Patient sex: F
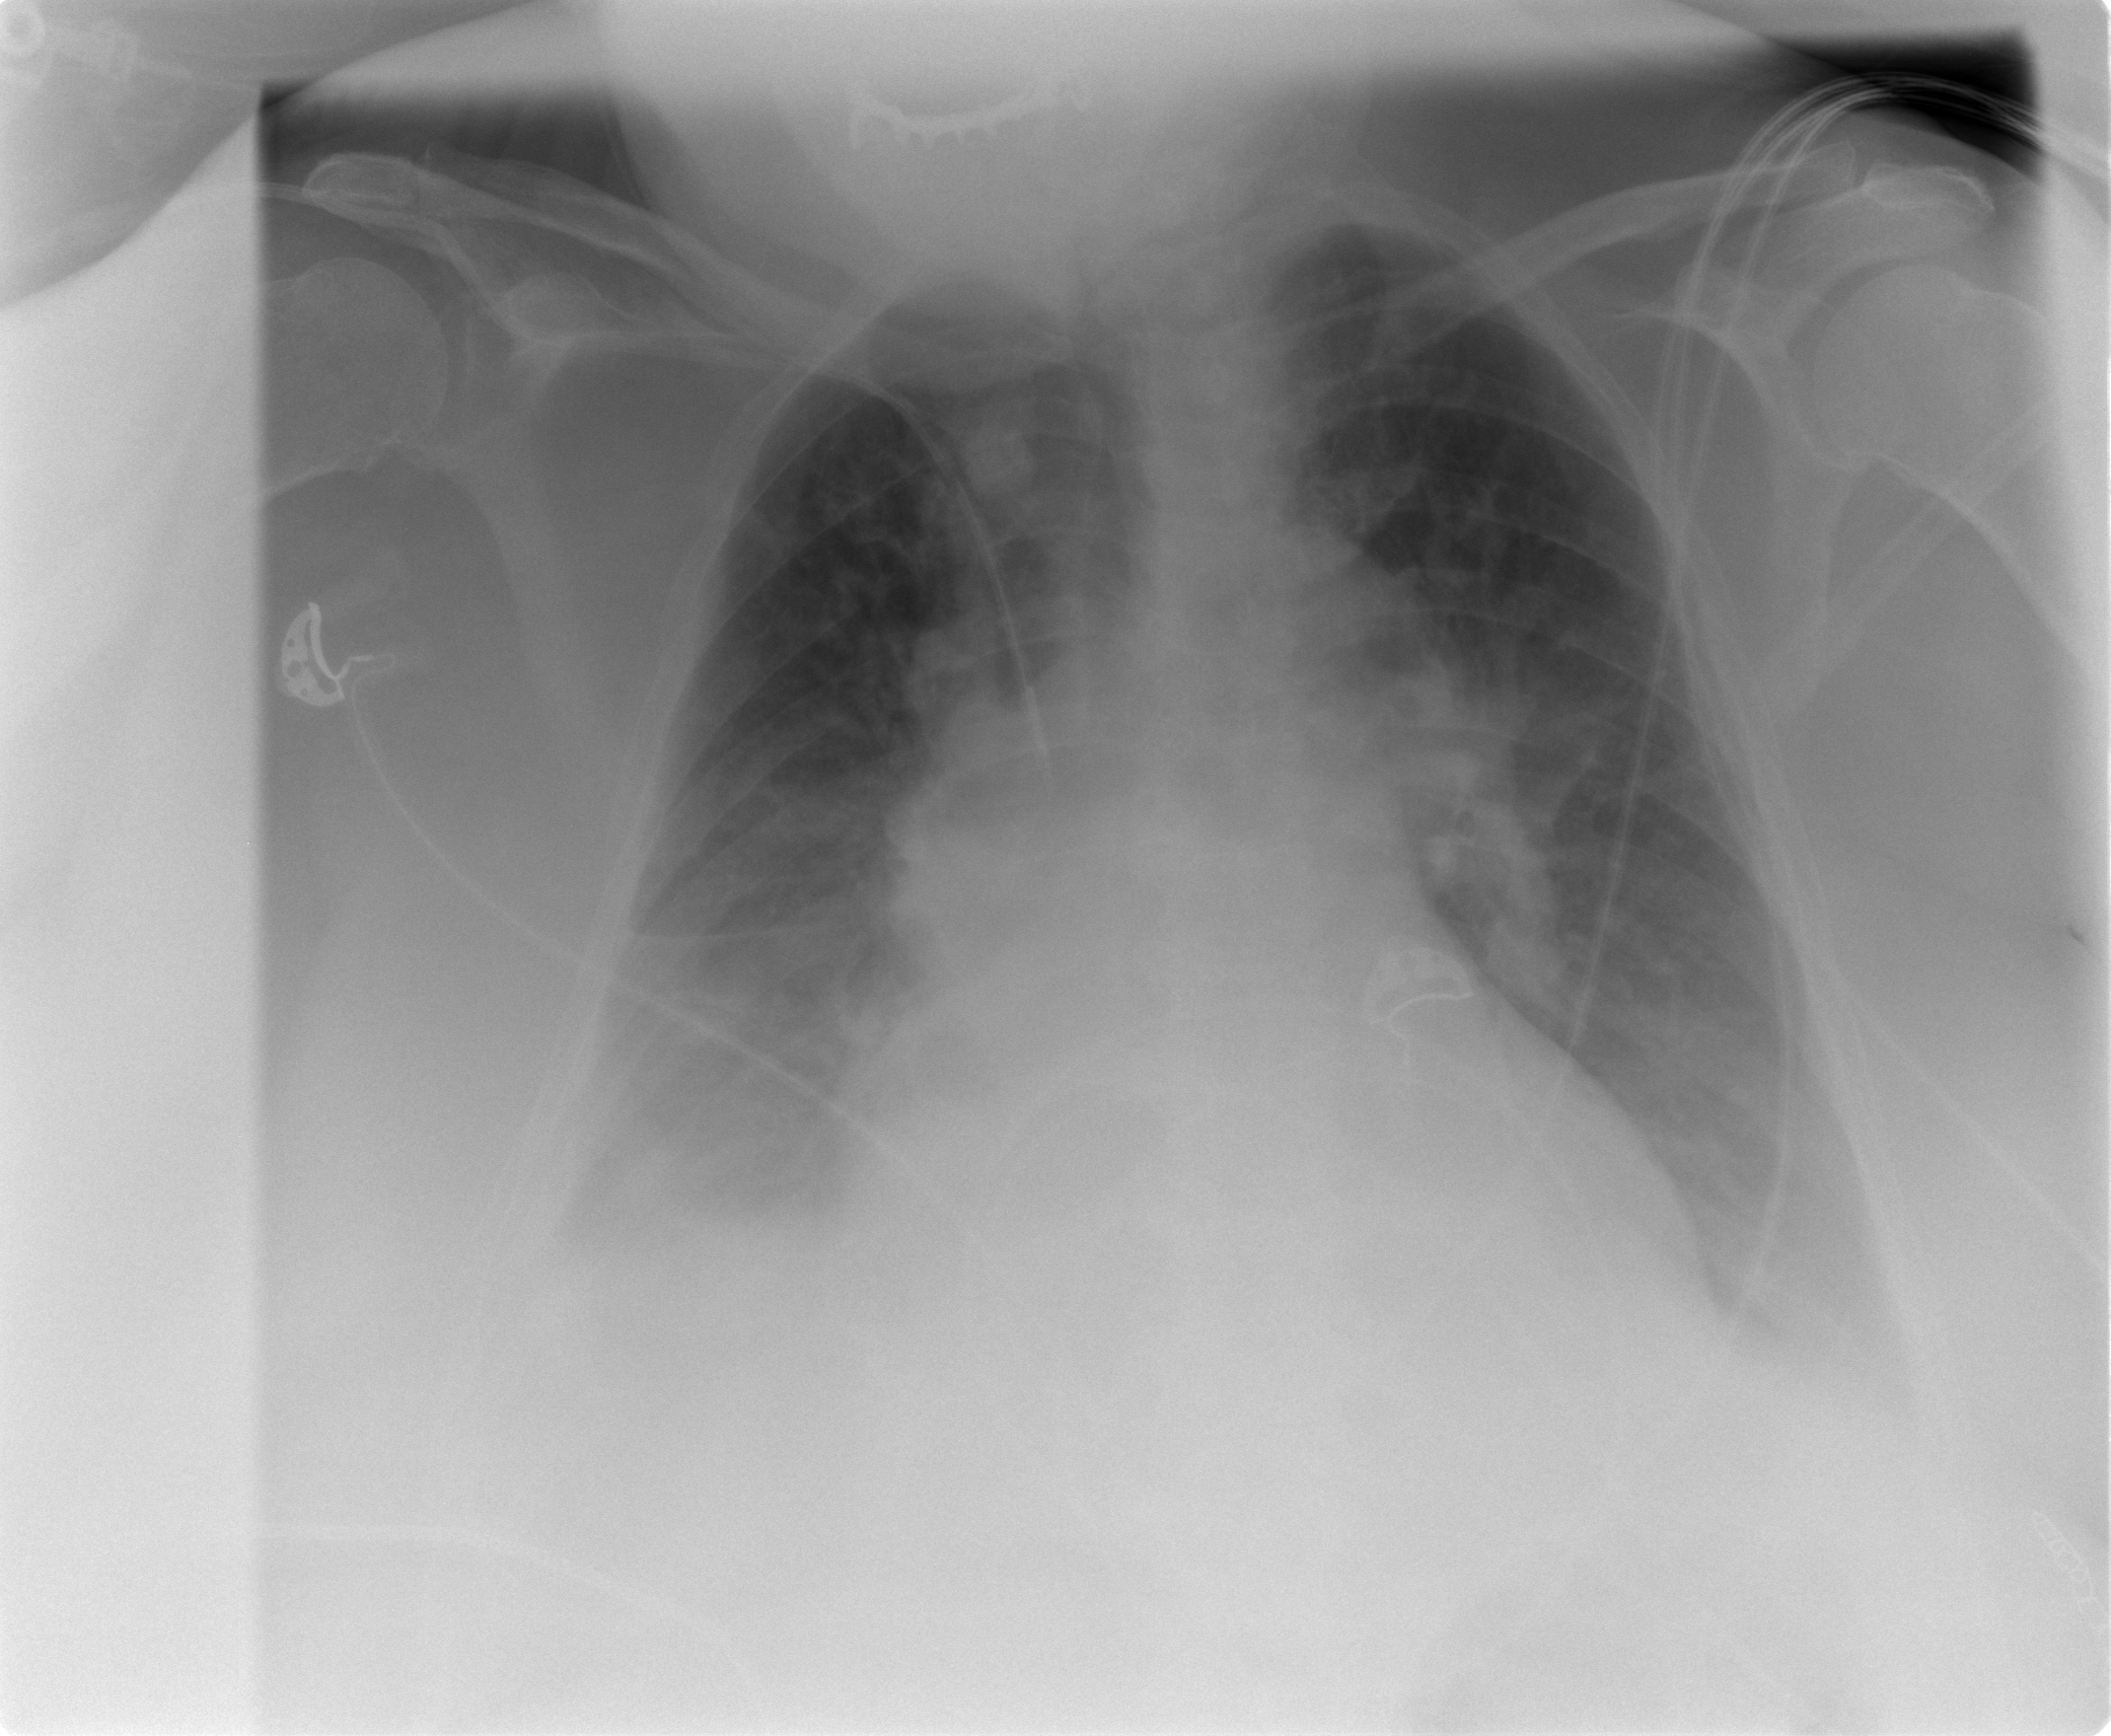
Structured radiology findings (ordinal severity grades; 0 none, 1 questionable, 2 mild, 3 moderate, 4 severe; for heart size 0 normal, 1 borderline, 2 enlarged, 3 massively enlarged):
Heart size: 2
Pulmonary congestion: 2
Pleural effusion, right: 3
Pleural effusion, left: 2
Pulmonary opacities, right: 2
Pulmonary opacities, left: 0
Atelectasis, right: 2
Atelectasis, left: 2